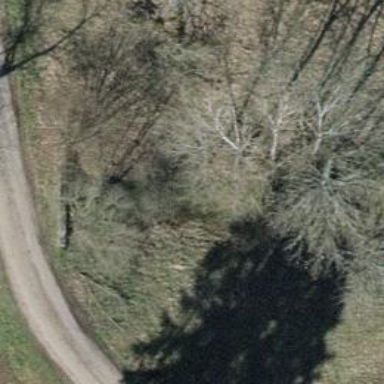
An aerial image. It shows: Culvert tunnel.